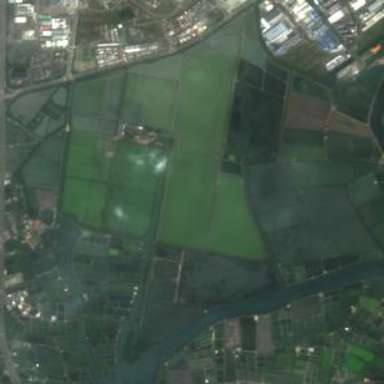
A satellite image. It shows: Paddy field.